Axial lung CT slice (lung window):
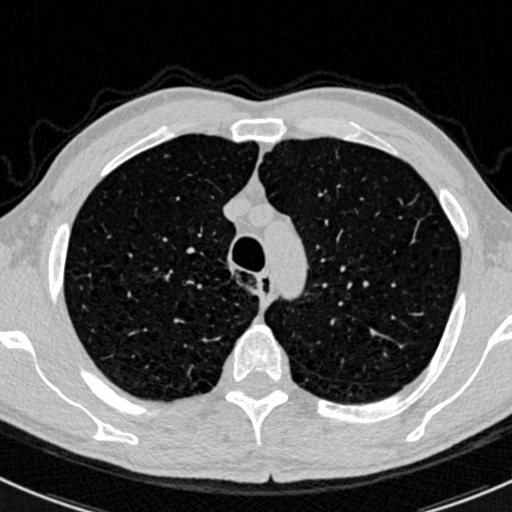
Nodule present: no